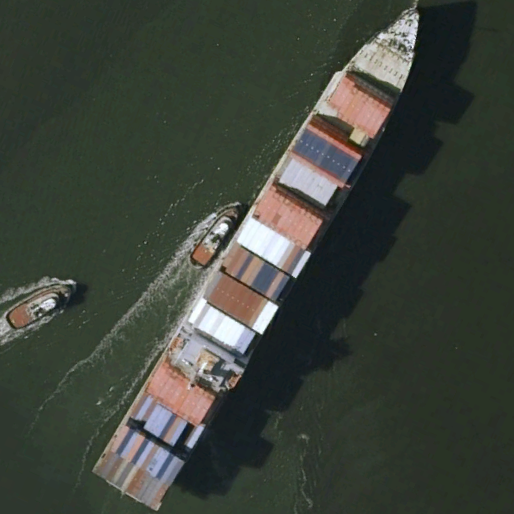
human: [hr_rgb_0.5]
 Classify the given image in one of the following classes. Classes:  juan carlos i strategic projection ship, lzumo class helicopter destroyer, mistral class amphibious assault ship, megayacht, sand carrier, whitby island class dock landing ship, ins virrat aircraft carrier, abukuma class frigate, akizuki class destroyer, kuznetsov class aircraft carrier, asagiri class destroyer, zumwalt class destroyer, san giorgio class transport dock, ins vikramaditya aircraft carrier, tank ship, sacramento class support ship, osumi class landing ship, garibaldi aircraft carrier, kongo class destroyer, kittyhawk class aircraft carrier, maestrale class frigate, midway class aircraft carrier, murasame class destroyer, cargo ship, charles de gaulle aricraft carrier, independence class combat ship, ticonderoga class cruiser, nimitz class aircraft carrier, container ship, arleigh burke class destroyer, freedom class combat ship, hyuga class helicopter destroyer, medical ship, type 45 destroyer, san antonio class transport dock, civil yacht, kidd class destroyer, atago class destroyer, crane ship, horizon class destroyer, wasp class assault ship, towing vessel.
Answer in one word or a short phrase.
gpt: Container ship